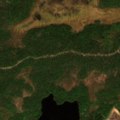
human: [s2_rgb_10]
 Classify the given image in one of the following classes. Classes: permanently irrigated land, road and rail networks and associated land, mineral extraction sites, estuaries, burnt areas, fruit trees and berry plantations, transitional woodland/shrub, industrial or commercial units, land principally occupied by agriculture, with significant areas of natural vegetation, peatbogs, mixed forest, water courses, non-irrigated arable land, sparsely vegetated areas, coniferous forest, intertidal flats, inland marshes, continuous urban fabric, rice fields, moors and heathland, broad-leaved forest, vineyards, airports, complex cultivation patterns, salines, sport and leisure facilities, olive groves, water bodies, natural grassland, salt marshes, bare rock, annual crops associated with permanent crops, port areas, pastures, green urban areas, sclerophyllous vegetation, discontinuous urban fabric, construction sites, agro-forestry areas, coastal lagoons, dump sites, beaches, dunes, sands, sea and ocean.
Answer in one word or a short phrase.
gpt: mixed forest, transitional woodland/shrub, peatbogs, water bodies